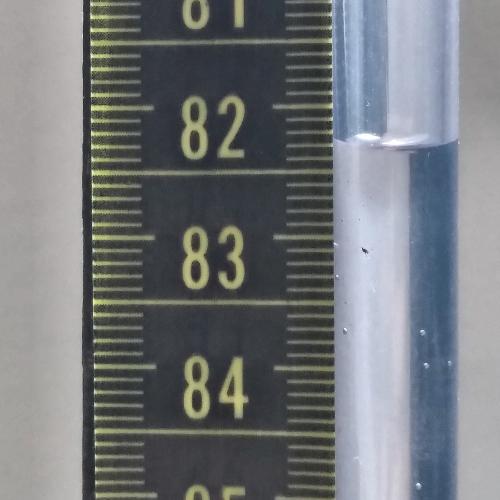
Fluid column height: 82.3 cm